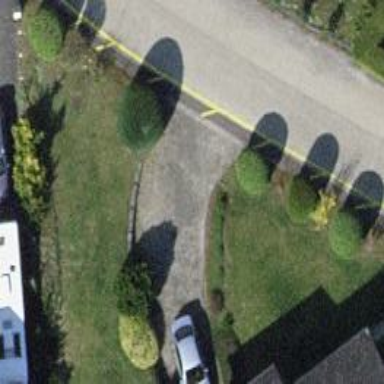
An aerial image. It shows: Garden with evergreen needle-leaved trees.